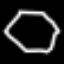
Label: octagon